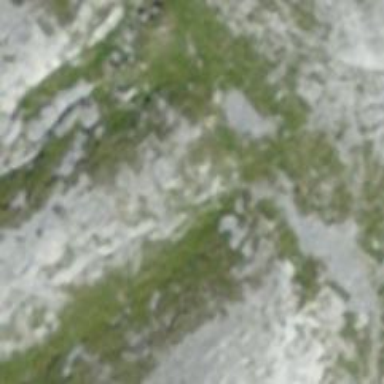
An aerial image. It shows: Natural cliff.